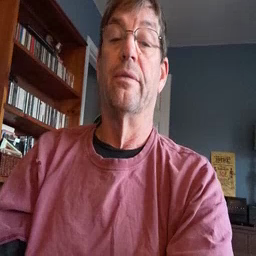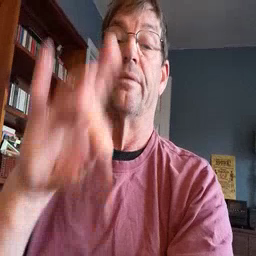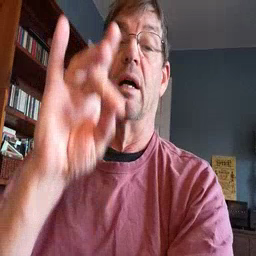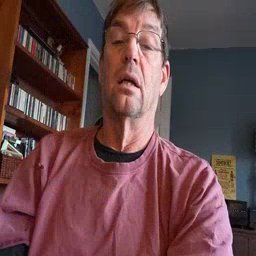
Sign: find